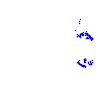
Particle: proton